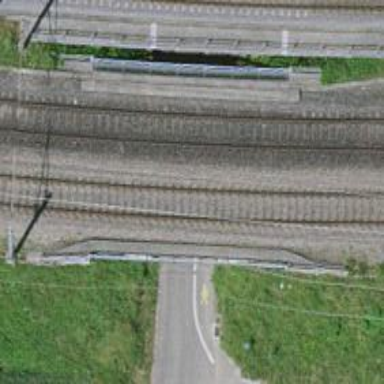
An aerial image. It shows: Railway bridge with electrified tracks and single contact line.